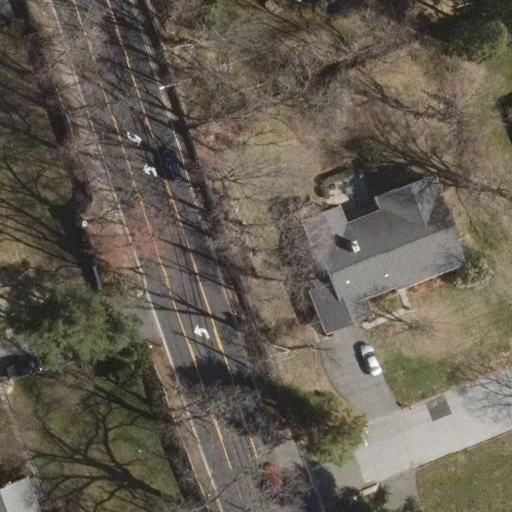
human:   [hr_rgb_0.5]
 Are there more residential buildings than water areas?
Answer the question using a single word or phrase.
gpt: yes

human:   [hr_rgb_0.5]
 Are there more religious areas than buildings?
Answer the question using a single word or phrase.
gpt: no

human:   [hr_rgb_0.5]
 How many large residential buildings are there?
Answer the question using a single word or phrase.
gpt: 1

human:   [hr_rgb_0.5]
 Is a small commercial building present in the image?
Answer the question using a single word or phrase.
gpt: no

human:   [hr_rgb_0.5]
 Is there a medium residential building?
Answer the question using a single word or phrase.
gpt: yes

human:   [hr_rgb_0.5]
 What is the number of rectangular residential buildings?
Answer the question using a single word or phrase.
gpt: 1

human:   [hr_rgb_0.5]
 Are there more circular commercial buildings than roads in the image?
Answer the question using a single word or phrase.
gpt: no

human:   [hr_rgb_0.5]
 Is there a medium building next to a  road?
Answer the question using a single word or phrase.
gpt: yes

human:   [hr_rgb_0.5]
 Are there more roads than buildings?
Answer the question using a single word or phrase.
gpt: no

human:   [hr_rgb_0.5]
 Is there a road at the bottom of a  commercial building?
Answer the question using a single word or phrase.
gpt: no

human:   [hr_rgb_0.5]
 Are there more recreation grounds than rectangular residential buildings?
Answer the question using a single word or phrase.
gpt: no

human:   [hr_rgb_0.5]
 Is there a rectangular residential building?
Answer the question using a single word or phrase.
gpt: yes

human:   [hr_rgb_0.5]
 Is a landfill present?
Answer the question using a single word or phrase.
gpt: no

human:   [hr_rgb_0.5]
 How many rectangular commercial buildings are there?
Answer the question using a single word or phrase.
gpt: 0

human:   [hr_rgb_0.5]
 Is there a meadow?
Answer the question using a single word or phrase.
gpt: no

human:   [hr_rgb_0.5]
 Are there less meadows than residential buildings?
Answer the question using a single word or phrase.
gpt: yes

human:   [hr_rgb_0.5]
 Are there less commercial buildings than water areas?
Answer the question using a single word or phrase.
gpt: no

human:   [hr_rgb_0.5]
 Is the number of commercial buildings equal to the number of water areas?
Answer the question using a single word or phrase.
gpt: yes

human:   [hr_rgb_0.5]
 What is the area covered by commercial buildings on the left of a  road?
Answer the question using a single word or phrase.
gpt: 0m2

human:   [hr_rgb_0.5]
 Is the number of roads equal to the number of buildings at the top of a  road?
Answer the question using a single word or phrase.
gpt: no

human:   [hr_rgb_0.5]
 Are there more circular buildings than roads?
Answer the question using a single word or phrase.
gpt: no

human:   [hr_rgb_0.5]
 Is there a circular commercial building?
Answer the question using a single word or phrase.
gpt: no

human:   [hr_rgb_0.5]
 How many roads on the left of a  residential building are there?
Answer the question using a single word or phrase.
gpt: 1

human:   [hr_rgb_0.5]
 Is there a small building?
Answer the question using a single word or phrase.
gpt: no

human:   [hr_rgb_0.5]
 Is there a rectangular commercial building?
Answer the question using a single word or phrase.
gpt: no

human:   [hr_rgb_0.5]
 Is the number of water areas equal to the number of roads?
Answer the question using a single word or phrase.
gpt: no

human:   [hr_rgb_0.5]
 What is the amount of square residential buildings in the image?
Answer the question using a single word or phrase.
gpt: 0

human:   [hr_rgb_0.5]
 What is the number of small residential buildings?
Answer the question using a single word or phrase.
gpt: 0

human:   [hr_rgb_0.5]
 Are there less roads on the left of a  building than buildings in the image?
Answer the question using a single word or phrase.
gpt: yes

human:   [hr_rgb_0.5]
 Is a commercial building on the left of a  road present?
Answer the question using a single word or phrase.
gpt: no

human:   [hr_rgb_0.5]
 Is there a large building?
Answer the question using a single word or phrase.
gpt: yes

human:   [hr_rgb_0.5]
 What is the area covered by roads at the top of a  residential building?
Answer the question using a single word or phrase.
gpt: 0m2

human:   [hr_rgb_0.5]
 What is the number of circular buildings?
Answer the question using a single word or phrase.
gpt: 0

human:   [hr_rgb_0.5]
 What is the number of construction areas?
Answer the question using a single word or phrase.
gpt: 0

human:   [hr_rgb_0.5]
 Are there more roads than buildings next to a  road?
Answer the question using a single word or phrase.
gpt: no

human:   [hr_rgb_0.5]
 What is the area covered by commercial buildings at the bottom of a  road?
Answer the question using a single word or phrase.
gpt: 0m2